Aerial crown-view tile of a tropical tree (Barro Colorado Island, Panama), acquired 20240813:
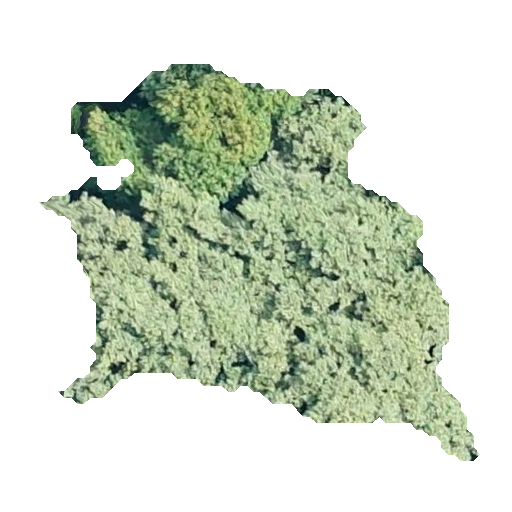
Species: Luehea seemannii
GBIF accepted scientific name: Luehea seemannii
Crown area: 154.496 m²